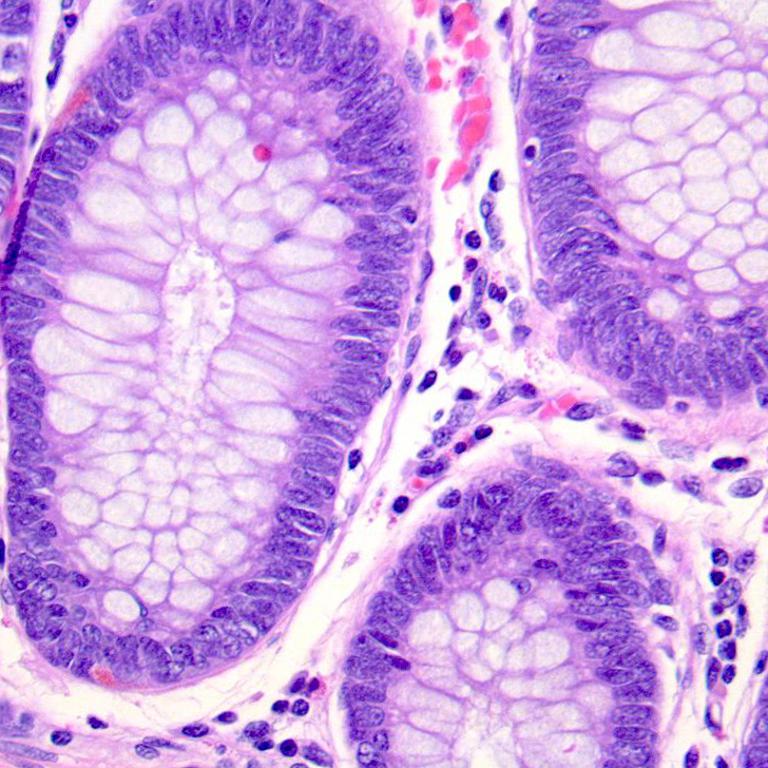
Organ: colon
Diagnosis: benign